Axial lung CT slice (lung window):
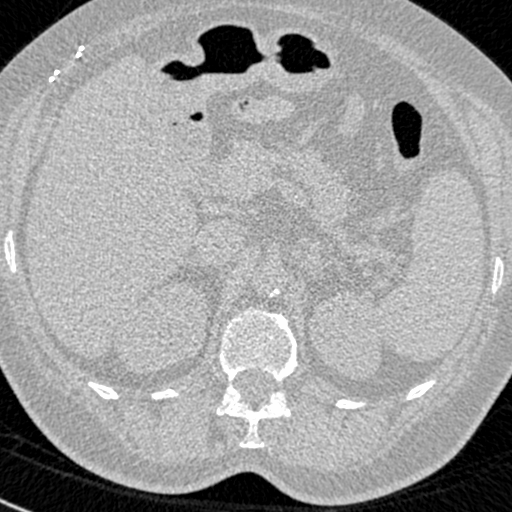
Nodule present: no